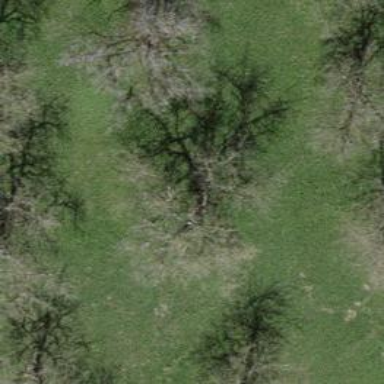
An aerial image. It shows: Beautiful tree in nature.